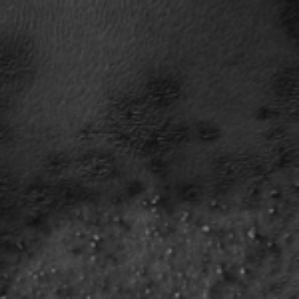
Label: frost